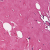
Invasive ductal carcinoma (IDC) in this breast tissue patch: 0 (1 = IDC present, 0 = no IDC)